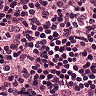
Metastatic tissue present: no